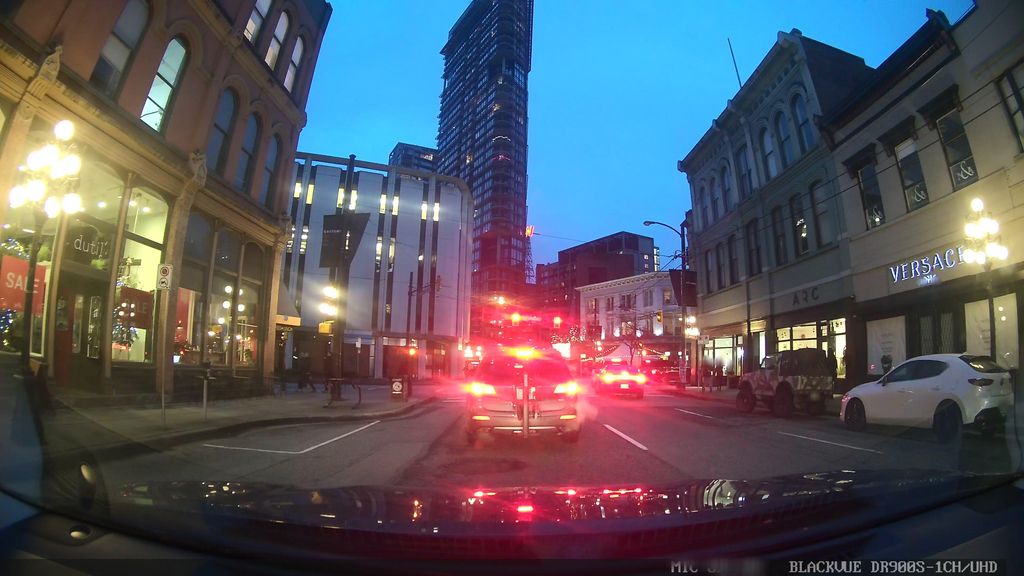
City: vancouver